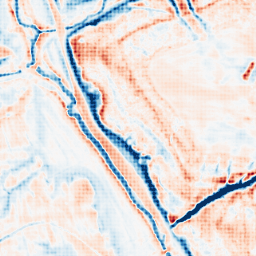
Category: multiscale
Decomposition family: dog_multiscale
Decomposition parameters: sigma_ratio: 1.6
n_scales: 5
base_sigma: 0.5
Upsampling method: sinc_hamming
Upsampling parameters: scale: 4
kernel_size: 4
Upsampling scale: 4